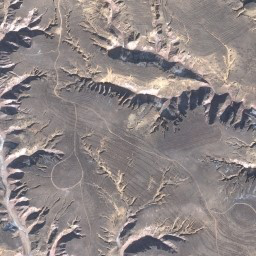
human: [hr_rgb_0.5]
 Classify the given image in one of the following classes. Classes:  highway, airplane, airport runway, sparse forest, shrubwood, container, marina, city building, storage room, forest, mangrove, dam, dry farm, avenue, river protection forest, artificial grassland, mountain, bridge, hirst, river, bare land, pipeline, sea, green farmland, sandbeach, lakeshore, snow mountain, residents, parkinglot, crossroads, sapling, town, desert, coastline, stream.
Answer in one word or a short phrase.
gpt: mountain